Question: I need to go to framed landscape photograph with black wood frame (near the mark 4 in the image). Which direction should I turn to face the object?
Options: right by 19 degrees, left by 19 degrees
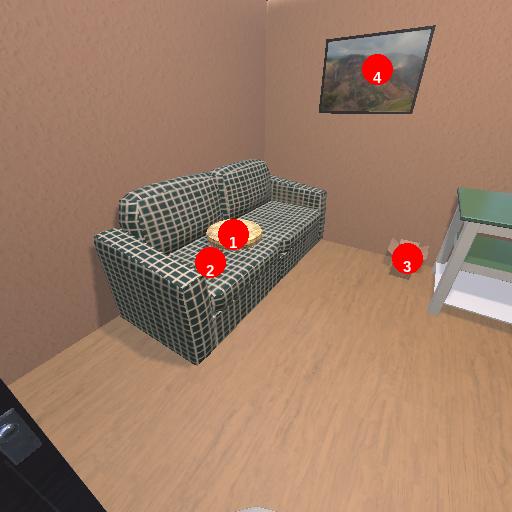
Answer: right by 19 degrees